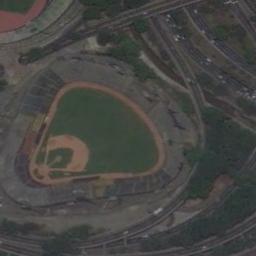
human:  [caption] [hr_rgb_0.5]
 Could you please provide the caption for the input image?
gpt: Irregular stadium surrounded by road .

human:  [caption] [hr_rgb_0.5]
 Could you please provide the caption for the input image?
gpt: This stadium has a white ring roof .

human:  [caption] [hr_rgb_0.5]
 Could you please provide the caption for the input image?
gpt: There are some roads next to the stadium .

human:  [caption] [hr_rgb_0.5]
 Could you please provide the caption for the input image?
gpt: The stadium is on the bare land next to some trees and roads .

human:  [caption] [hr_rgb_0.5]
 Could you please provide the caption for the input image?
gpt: There are some green trees around the stadium .